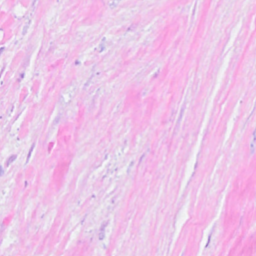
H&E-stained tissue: Breast